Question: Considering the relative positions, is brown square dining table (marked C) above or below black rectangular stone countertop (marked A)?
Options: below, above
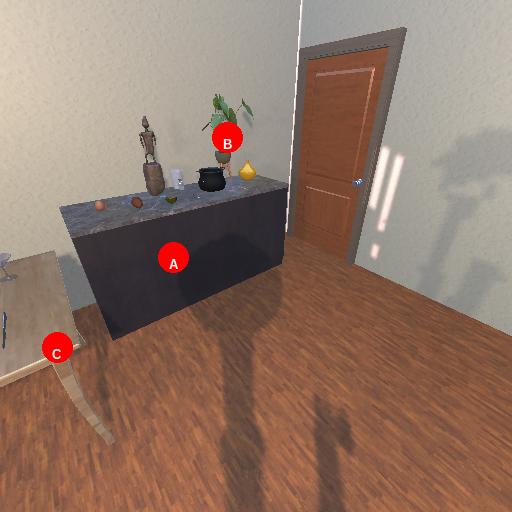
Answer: below